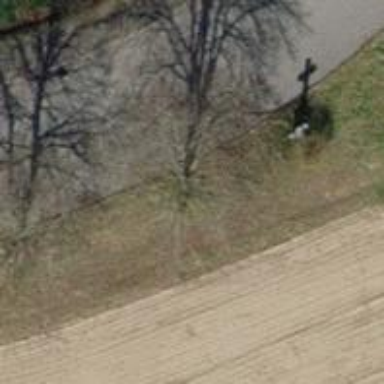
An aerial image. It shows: Historic wayside cross.